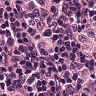
Metastatic tissue present: yes